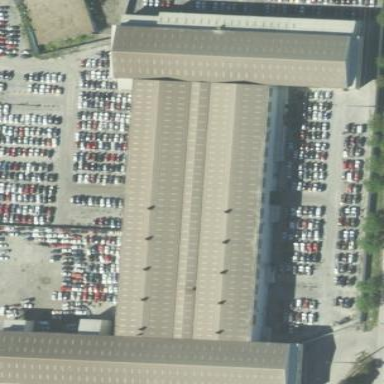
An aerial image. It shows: Industrial building.